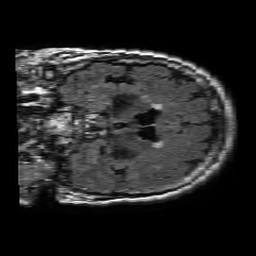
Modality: FLAIR
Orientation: coronal
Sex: female
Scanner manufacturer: philips
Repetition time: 11 s
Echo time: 0.125 s